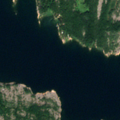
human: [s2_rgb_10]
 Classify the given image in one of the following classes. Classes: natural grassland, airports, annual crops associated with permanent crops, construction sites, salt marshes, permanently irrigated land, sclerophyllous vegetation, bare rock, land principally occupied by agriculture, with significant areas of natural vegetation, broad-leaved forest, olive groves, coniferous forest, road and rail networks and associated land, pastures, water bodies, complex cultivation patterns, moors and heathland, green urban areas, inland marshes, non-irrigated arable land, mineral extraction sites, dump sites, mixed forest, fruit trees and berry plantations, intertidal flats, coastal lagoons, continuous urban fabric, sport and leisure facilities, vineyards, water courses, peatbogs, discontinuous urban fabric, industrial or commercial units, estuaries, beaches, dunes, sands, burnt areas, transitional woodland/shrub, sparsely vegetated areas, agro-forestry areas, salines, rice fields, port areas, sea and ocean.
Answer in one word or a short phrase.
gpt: coniferous forest, mixed forest, sea and ocean